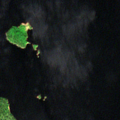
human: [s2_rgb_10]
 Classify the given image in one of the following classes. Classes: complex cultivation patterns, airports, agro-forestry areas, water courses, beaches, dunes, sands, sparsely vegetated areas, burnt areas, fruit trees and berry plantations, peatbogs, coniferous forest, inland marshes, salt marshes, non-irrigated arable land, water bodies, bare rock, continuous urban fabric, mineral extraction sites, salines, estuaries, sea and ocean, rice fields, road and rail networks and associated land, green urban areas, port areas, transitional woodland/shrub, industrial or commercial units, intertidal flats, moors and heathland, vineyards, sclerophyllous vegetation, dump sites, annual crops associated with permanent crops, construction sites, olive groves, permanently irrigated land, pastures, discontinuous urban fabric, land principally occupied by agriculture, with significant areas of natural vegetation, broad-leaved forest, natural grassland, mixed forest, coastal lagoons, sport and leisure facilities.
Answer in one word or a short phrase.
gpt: coniferous forest, water bodies